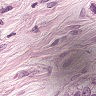
Metastatic tissue present: yes